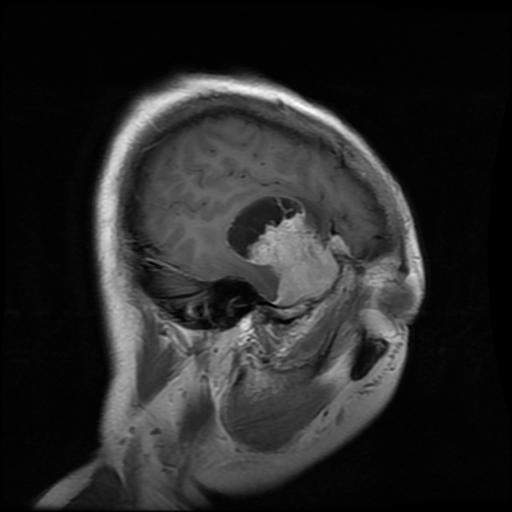
Label: meningioma